Question: I would like to be able to foveate an image with focal point at the center of the image in Python. My input image can be represented as a 2D Numpy array. I'd like to get an output image with high resolution at the center, but blurry at the sides. I found an OpenCV function called 'logplar_interp' for this purpose, but it does not seem to be present in the Python wrap of OpenCV. I appreciate any help.
An example of a foveated image is shown below (taken from <URL>:

The point of focus are the tombstones towards the top right while the rest of the pixels become progressively blurred as you move away from the point of focus.
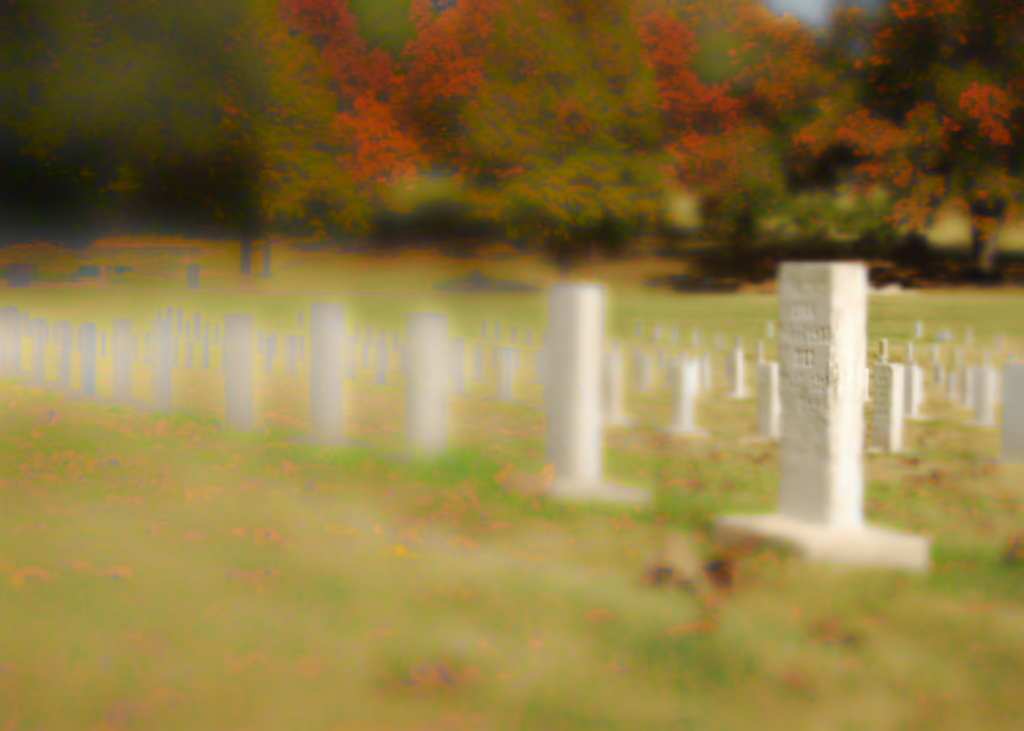
Answer: Here's my attempt at recreating this using OpenCV Python. It's a rather hack-ish solution that is a bit computationally intensive, but it certainly gets the job done.
First, create a mask where pixels that are correspond to those pixels you want to keep at high resolution and pixels that are correspond to those pixels you want to blur. To make things simple, I would create a circle of dark pixels that define the high resolution pixels.
With this mask, one tool that I can suggest to make this work is to use the <URL> on this mask. For each point in the binary mask, the corresponding output point in the distance transform is the distance from this point to the closest zero pixel. As such, as you venture far away from the zero pixels in the mask, the greater the distance would be.
Therefore the farther away you go from a zero pixel in this mask, the more blur you apply. Using this idea, I simply wrote a loop through the image and at each point, create a blur mask - whether it be averaging or Gaussian or anything related to that - that is proportional to the distance in the distance transform and blur this point with that blur mask. Any values that are zero in this mask should have no blur applied to it. For all of the other points in the mask, we use the values in the mask to guide us in collecting a neighbourhood of pixels centered at this point and perform a blur. The larger the distance, the larger the pixel neighbourhood should be and thus the stronger the blur will be.
To simplify things, I'm going to use an averaging mask. Specifically, for each value in the distance transform, the size of this mask will be 'M x M' where 'M' is:
'''
M = d / S
'''
'd' is a distance value from the distance transform and 'S' is a scale factor that scales down the value of 'd' so that the averaging can be more feasible. This is because the distance transform can get quite large as you go farther away from a zero pixel, and so the scale factor makes the averaging more realistic. Formally, for each pixel in our output, we collect a neighbourhood of 'M x M' pixels, get an average and set this to be our output.
One intricacy that we need to keep in mind is that when we collect pixels where the centre of the neighbourhood is along the border of the image, we need to make sure that we collect pixels within the boundaries of the image so any locations that go outside of the image, we skip.
Now it's time to show some results. For reference, I used the <URL> image, that is a standard testing image and is very popular. It is shown here:

I'm also going to set the mask to be located at row 70 and column 100 to be a circle of radius 25. Without further ado, here's the code fully commented. I'll let you parse through the comments yourself.
'''
import cv2 # Import relevant libraries
import cv
import numpy as np
img = cv2.imread('cameraman.png', 0) # Read in image
height = img.shape[0] # Get the dimensions
width = img.shape[1]
# Define mask
mask = 255*np.ones(img.shape, dtype='uint8')
# Draw circle at x = 100, y = 70 of radius 25 and fill this in with 0
cv2.circle(mask, (100, 70), 25, 0, -1)
# Apply distance transform to mask
out = cv2.distanceTransform(mask, cv.CV_DIST_L2, 3)
# Define scale factor
scale_factor = 10
# Create output image that is the same as the original
filtered = img.copy()
# Create floating point copy for precision
img_float = img.copy().astype('float')
# Number of channels
if len(img_float.shape) == 3:
num_chan = img_float.shape[2]
else:
# If there is a single channel, make the images 3D with a singleton
# dimension to allow for loop to work properly
num_chan = 1
img_float = img_float[:,:,None]
filtered = filtered[:,:,None]
# For each pixel in the input...
for y in range(height):
for x in range(width):
# If distance transform is 0, skip
if out[y,x] == 0.0:
continue
# Calculate M = d / S
mask_val = np.ceil(out[y,x] / scale_factor)
# If M is too small, set the mask size to the smallest possible value
if mask_val <= 3:
mask_val = 3
# Get beginning and ending x and y coordinates for neighbourhood
# and ensure they are within bounds
beginx = x-int(mask_val/2)
if beginx < 0:
beginx = 0
beginy = y-int(mask_val/2)
if beginy < 0:
beginy = 0
endx = x+int(mask_val/2)
if endx >= width:
endx = width-1
endy = y+int(mask_val/2)
if endy >= height:
endy = height-1
# Get the coordinates of where we need to grab pixels
xvals = np.arange(beginx, endx+1)
yvals = np.arange(beginy, endy+1)
(col_neigh,row_neigh) = np.meshgrid(xvals, yvals)
col_neigh = col_neigh.astype('int')
row_neigh = row_neigh.astype('int')
# Get the pixels now
# For each channel, do the foveation
for ii in range(num_chan):
chan = img_float[:,:,ii]
pix = chan[row_neigh, col_neigh].ravel()
# Calculate the average and set it to be the output
filtered[y,x,ii] = int(np.mean(pix))
# Remove singleton dimension if required for display and saving
if num_chan == 1:
filtered = filtered[:,:,0]
# Show the image
cv2.imshow('Output', filtered)
cv2.waitKey(0)
cv2.destroyAllWindows()
'''
The output I get is: